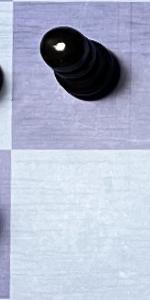
Label: Empty